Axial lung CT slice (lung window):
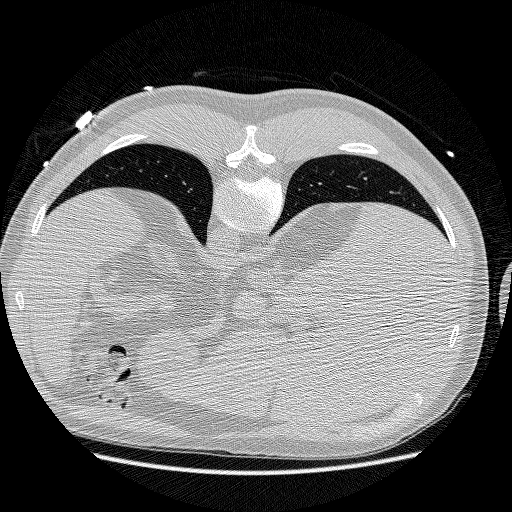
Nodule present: no